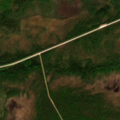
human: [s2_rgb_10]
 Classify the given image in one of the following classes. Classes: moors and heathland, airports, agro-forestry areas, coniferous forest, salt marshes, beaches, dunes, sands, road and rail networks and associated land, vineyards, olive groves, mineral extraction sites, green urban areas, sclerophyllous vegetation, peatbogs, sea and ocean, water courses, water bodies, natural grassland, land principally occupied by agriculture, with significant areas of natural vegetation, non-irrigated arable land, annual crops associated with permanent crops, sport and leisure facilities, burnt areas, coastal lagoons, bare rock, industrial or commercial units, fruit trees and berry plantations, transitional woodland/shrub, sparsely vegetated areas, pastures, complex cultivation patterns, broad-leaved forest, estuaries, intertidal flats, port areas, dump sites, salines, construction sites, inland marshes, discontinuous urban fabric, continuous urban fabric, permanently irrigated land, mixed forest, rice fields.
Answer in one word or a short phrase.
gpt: coniferous forest, mixed forest, transitional woodland/shrub